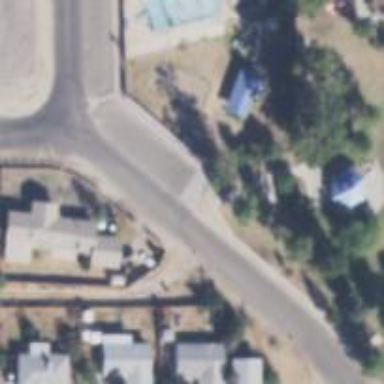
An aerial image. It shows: Footway along the road.